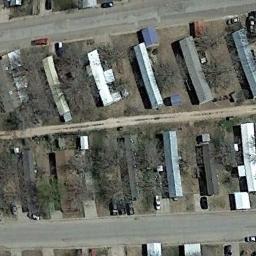
Label: residential